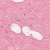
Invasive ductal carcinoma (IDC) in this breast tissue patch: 0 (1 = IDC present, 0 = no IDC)